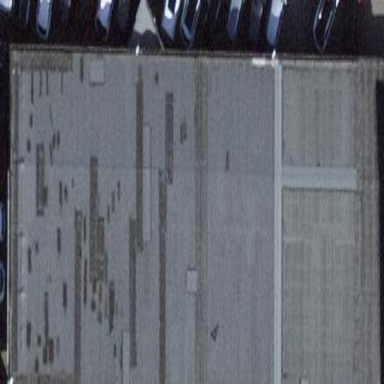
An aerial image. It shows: Building that houses car shop.